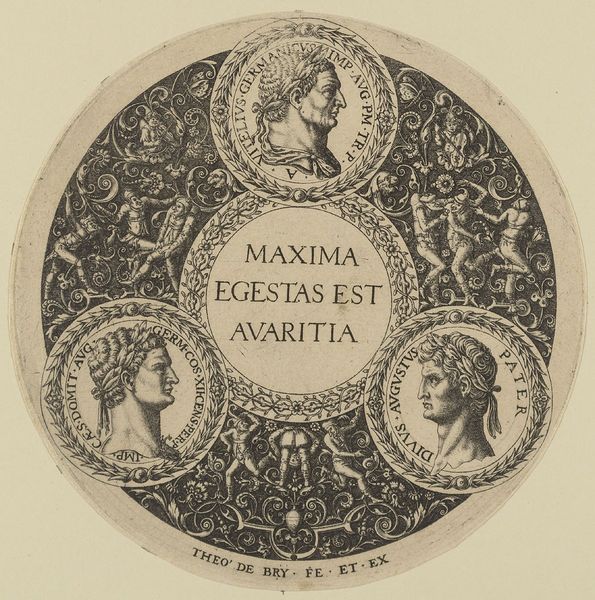
Titel: Schalenboden mit drei Medaillons römischer Kaiser
Künstler: Theodor de Bry
Standort: Hamburg
Institution: Museum für Kunst und Gewerbe Hamburg
Schlagwörter: mann, profil, ornament, figur, tanzen, brustbild, kreis, rund, tondo, schrift, papier, grafik, graphik, kaiser, musizieren, ornamente, fotografie, photographie, antike, narr, medaillon, druckgraphik, druckgrafik, stich, kranz, lorbeerkranz, girlanden, karton, kunstgewerbe, kupferstich, kunsthandwerk, münze, groteske, latein, cäsar, herrscherbildnis, haltungen, stellungen, latei, saiteninstrumente, staatsportrait, reproduktionen, goldschmiedearbeiten, portrair, kaiserbildnis, blumengewinde, industriedesign, druckerzeugnisse, narrentanz, schweifwerk, staatsporträt, ornamentstich, vorlageblätter, bry, profit